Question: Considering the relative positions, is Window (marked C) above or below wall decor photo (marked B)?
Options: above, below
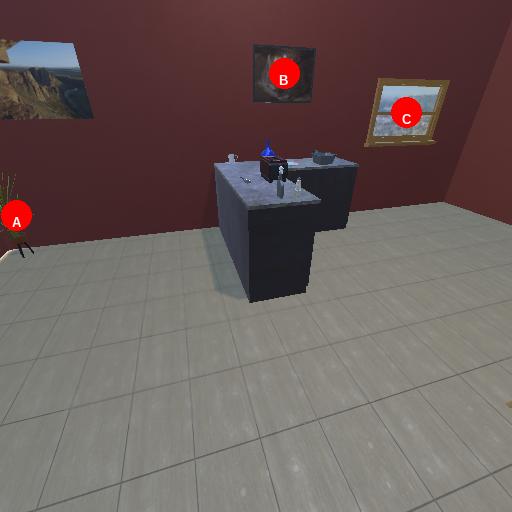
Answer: above